Question: i 'm working with Menu Bar in asp.net 3.5. Here i disturbed something like IE bug that doesn't show menu bar properly. i found some use full article and for fixing up menu bar problem with all browser like chrome, IE and Fire Fox :
'''
protected void Page_PreInit(object sender, EventArgs e)
{
if (!IsPostBack)
{
if ((Request.UserAgent.IndexOf("AppleWebKit") > 0) || (Request.UserAgent.IndexOf("Unknown") > 0) || (Request.UserAgent.IndexOf("Chrome") > 0))
{
Request.Browser.Adapters.Clear();
}
}
}
'''
there is problem with my IE :

I just want to solution for this menu bar with IE problem.
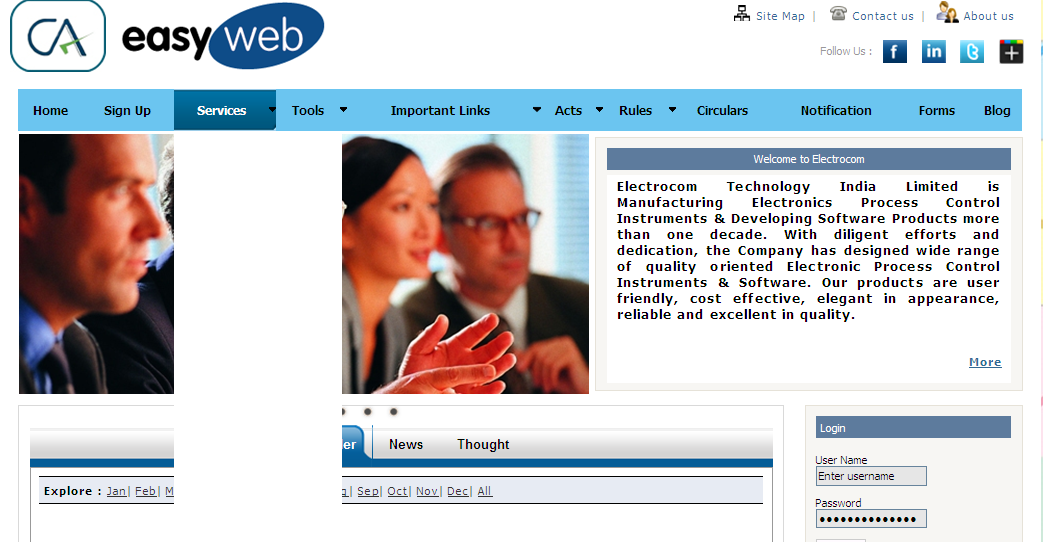
Answer: for putting this tag between head tag it's works:
'''
<meta http-equiv="X-UA-Compatible" content="IE=EmulateIE7" />
'''